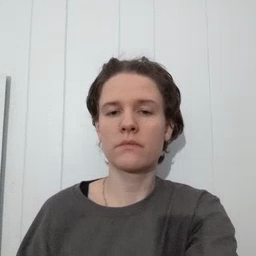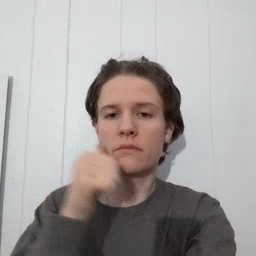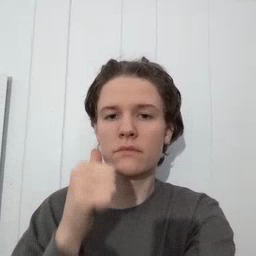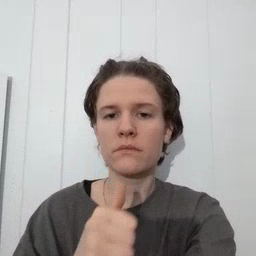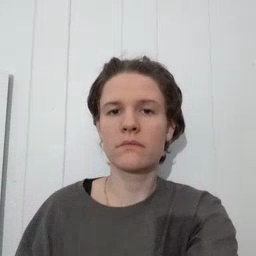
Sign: girl